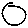
Label: circle